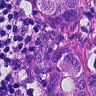
Metastatic tissue present: yes